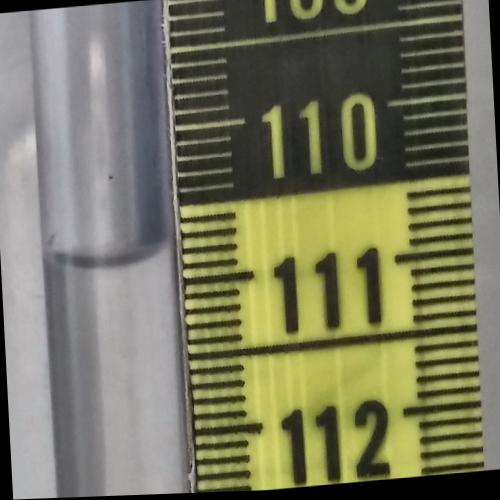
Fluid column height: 110.8 cm